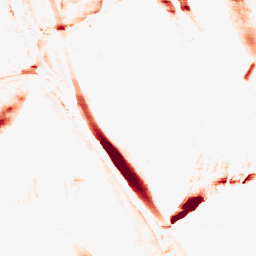
Category: morphological
Decomposition family: morphological_ellipse
Decomposition parameters: operation: opening
width: 5
height: 30
Upsampling method: quadratic
Upsampling parameters: scale: 8
Upsampling scale: 8